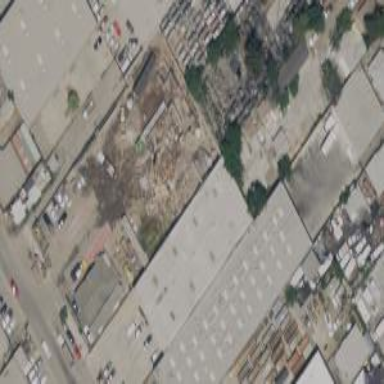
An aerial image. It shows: Warehouse building.